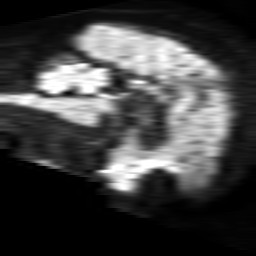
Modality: TRACE
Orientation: sagittal
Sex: male
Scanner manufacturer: philips
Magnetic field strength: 1.5 T
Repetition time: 4.6 s
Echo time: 0.07621 s